Question: I have absolutely no idea where this memory leak is from. None of the links on the right trace it to a part of my code. Does anyone know what causes this or how I can go about tracking it down?
*It happens moments after my code loads

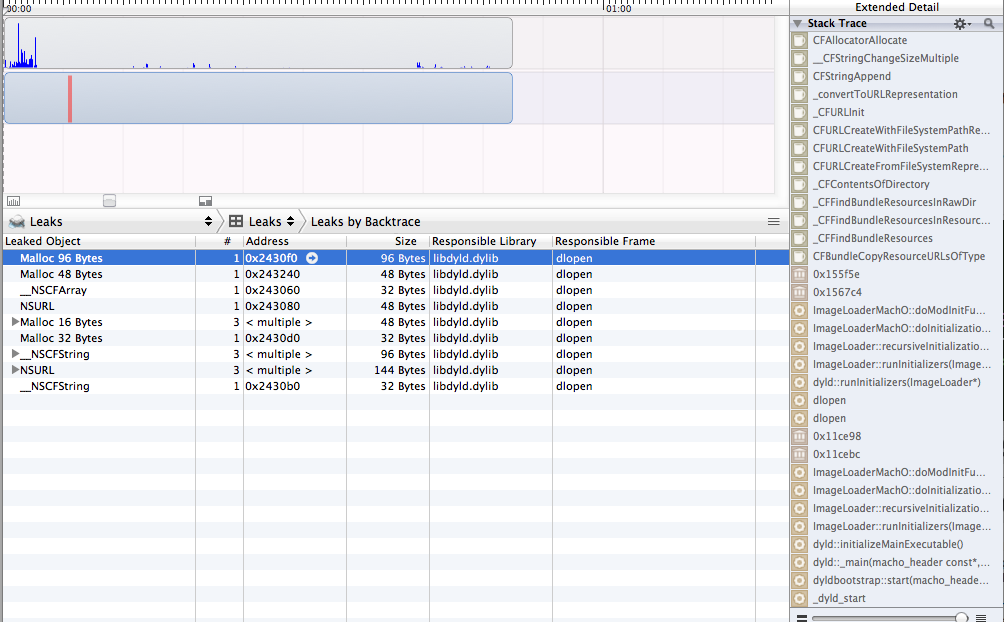
Answer: The best way to track down any issue is to litter your code with NSLog statements and breakpoints. Try to find which line is causing the problem, and then figure out how to fix it (thats the tricky bit). If you are using some other API, then it is posible that there is a leak in that, but probably pretty unlikely. More likely its your code leaking, so it should be possible to trace and find it eventually. Just a bit of a slow process.